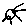
Label: sun